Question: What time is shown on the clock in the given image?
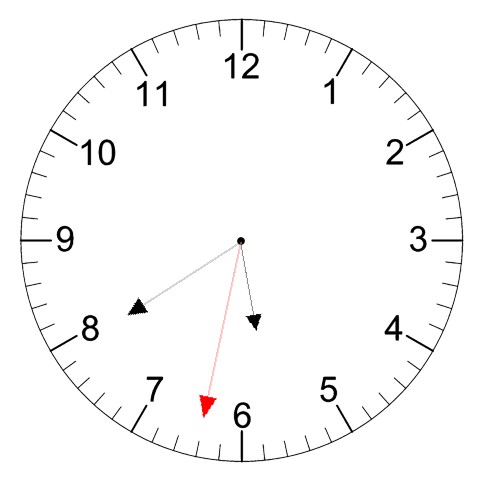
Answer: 05:39:32